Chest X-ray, AP view. Patient: 31 years old, sex F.
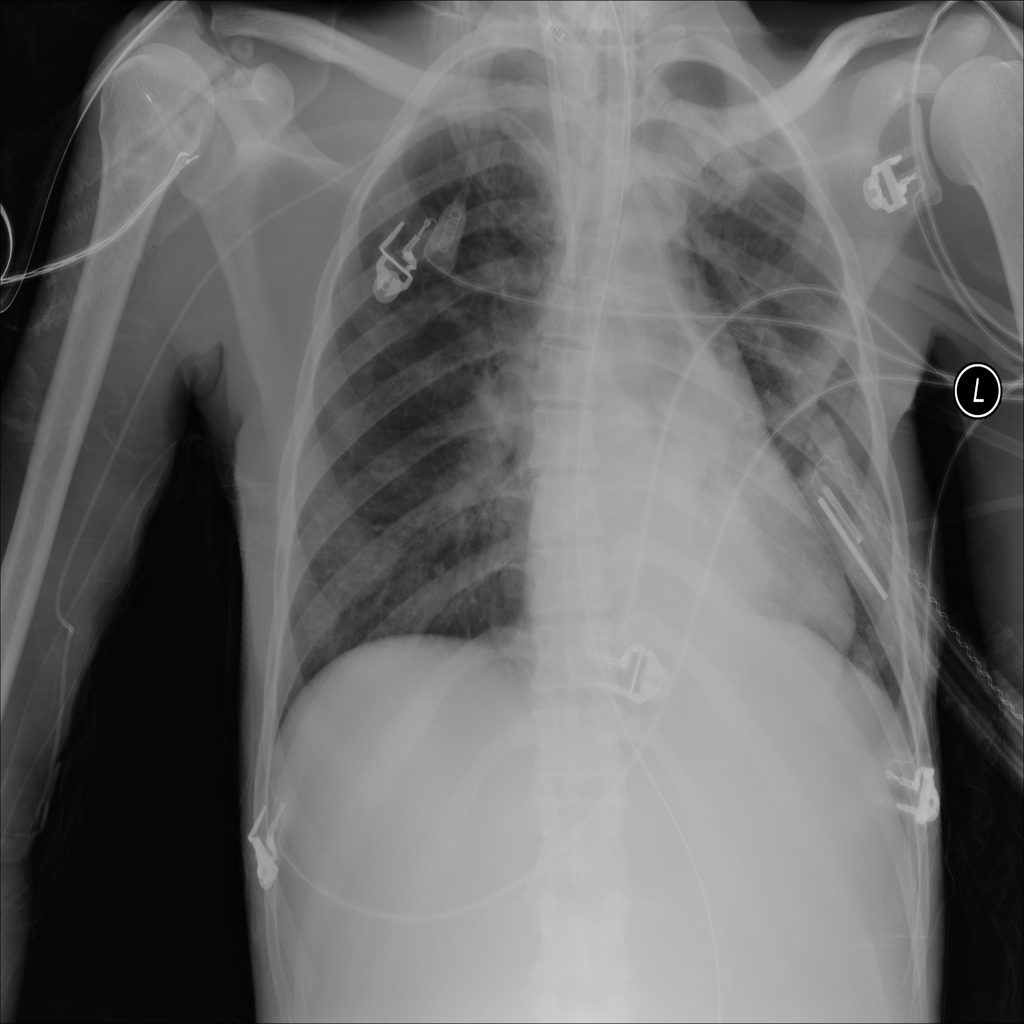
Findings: Consolidation, Infiltration, Mass, Nodule